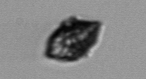
Label: Kryptoperidinium_triquetrum